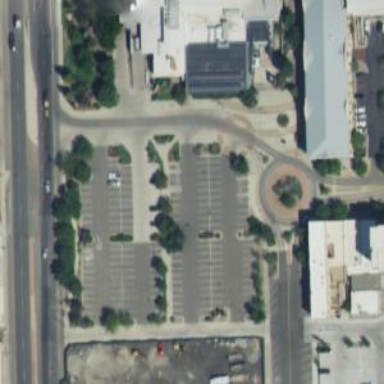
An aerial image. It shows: Parking space.